Question: I have been recently going through my database code trying to improve on my old code with new techniques to make it more efficient. Recently I have been looking to JOINs and I spotted what I thought was a perfect opportunity to test it out.
I am currently using the following two queries to form a list of groups for a user:
'''
SELECT g.group_id, g. name
FROM assigned_groups ag, user_groups g
WHERE ag.user_id=:user_id AND ag.group_id=g.group_id
SELECT g.group_id, g. name
FROM users u, user_groups g
WHERE u.user_id=:user_id AND u.base_group=g.group_id
'''
Those two select statements give me the list but I would like to join them into one. The only catch is a user may or may not have any groups listed in "assigned_groups". Ie thats optional.
From what I understand that means I need a LEFT or RIGHT join. I have currently the following syntax:
'''
SELECT g.group_id, g. name
FROM
user_groups g, users u
LEFT JOIN assigned_groups ag ON ag.user_id=:user_id AND ag.group_id=g.group_id
WHERE
u.base_group=g.group_id AND u.user_id=:user_id
'''
Here is an image of my table structure:

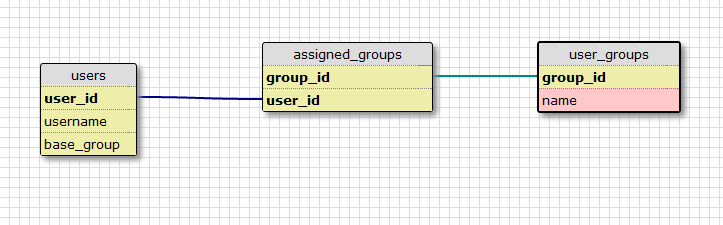
Answer: Change from implicit to explicit JOIN.
This makes the g alias available later on in the FROM clause.
'''
SELECT g.group_id, g.name,
ag.name -- guessing here
FROM
users u
JOIN
user_groups g ON u.base_group = g.group_id
LEFT JOIN
assigned_groups ag ON ag.user_id = :user_id AND ag.group_id = g.group_id
WHERE
u.user_id = :user_id
'''
Note: this also removes ambiguity in "which join to do first"
However, I think you really want this. It depends on the relationship between 'u' and 'ag'
Edit 2, after more comments
'''
SELECT g.group_id, g.name , 1 as IsBaseGroup
FROM
users u
JOIN
user_groups g ON u.base_group = g.group_id
WHERE
u.user_id = :user_id
UNION
SELECT ag.group_id, ag.name, 0 as IsBaseGroup
FROM
users u
JOIN
assigned_groups ag ON u.user_id = ag.user_id
JOIN
user_groups g ON ag.group_id = g.group_id
WHERE
u.user_id = :user_id;
'''
Edit, after comment.
'''
SELECT
g.group_id, g.name,
CASE WHEN u.base_group = g.group_id THEN 1 ELSE 0 END AS IsBaseGroup
FROM
users u
JOIN
assigned_groups ag ON u.user_id = ag.user_id
JOIN
user_groups g ON ag.group_id = g.group_id
WHERE
u.user_id = :user_id
'''